Question: I am creating a section view programmatically and I have a 'UIButton' "delete" also programmatically assigned. However, when the button is pressed, I'd like to delete that section from my tableview. How should I go about doing this?
Here is the code that creates the section header view:
'''
- (UIView *)tableView:(UITableView *)tableView viewForHeaderInSection:(NSInteger)section
{
UIView* customView;
if (Cart.myOrderSummaryRow == 0)
{
// create the parent view that will hold header Label
customView = [[UIView alloc] initWithFrame:CGRectMake(10.0, 0.0, 300.0, 44.00)];
customView.backgroundColor = [UIColor grayColor];
//food item label
UILabel * _headerLabel = [[UILabel alloc] initWithFrame:CGRectZero];
_headerLabel.backgroundColor = [UIColor clearColor];
_headerLabel.opaque = YES;
_headerLabel.textColor = [UIColor blackColor];
//_headerLabel.highlightedTextColor = [UIColor whiteColor];
_headerLabel.font = [UIFont boldSystemFontOfSize:14];
_headerLabel.frame = CGRectMake(40.0, 0.0, 300.0, 44.0);
NSMutableString *header = [[[NSMutableString alloc] initWithCapacity:20] autorelease];
FoodItem *tmpFoodItem = [Cart.foodItemsArray objectAtIndex:section];
[header appendString:tmpFoodItem.foodName];
_headerLabel.text = header;
[customView addSubview:_headerLabel];
//price label
UILabel * _priceLabel = [[UILabel alloc] initWithFrame:CGRectZero];
_priceLabel.backgroundColor = [UIColor clearColor];
_priceLabel.opaque = YES;
_priceLabel.textColor = [UIColor blackColor];
//_headerLabel.highlightedTextColor = [UIColor whiteColor];
_priceLabel.font = [UIFont boldSystemFontOfSize:14];
_priceLabel.frame = CGRectMake(200.0, 0.0, 300.0, 44.0);
NSMutableString *price = [[[NSMutableString alloc] initWithCapacity:20] autorelease];
[price appendString:@"$"];
[price appendString:tmpFoodItem.foodPrice];
_priceLabel.text = price;
[customView addSubview:_priceLabel];
//delete button
UIButton *deleteButton = [UIButton buttonWithType:UIButtonTypeRoundedRect];
deleteButton.frame = CGRectMake(260.0, 10, 40.0, 20.0); // x,y,width,height
[deleteButton setTitle:@"-" forState:UIControlStateNormal];
[deleteButton addTarget:self
action:@selector(foodDeleteButtonPressed:)
forControlEvents:UIControlEventTouchDown];
[customView addSubview:deleteButton];
} else {
customView = nil;
}
return customView;
}
'''
Here is how the 'UITableView' looks -

As you can see the sections are in grey and there is a button inside the section for deleting the section itself. The non highlighted part is the row. The sections correspond to food items and the rows correspond to side items. There are different delete buttons for sections and rows.
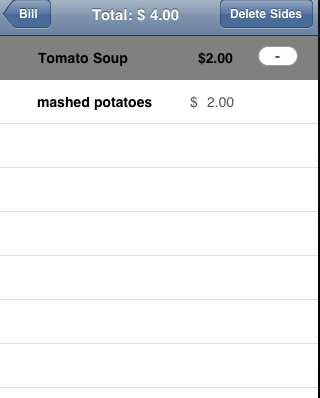
Answer: I think you should try the button.tag condition. It might be help you something as like given below.
'''
if((((UIButton *)myView).tag == REPLY_BADGE_TAG) || (((UIButton *)myView).tag == FAVORITE_BADGE_TAG))
{
NSLog(@"tag: %d",((UIButton *)myView).tag);
} else {
((UIButton *)myView).hidden = NO;
((UIButton *)myView).tag = indexPath.row;
}
'''